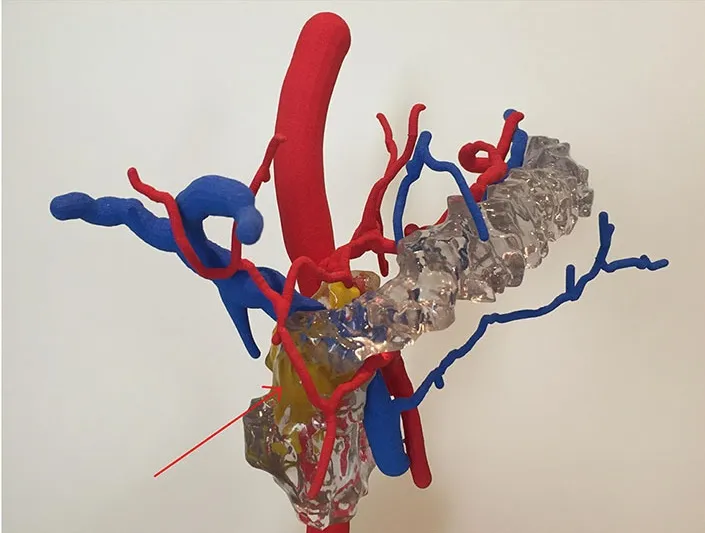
3D print of the abdominal site clearly showing the Buhler anastomosis; the yellow structure in the background represents the tumor. Because of the lack of close relationship to the vessel, an oncological resection with preservation of the vascular connection was technically feasible.
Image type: radiology (ct)